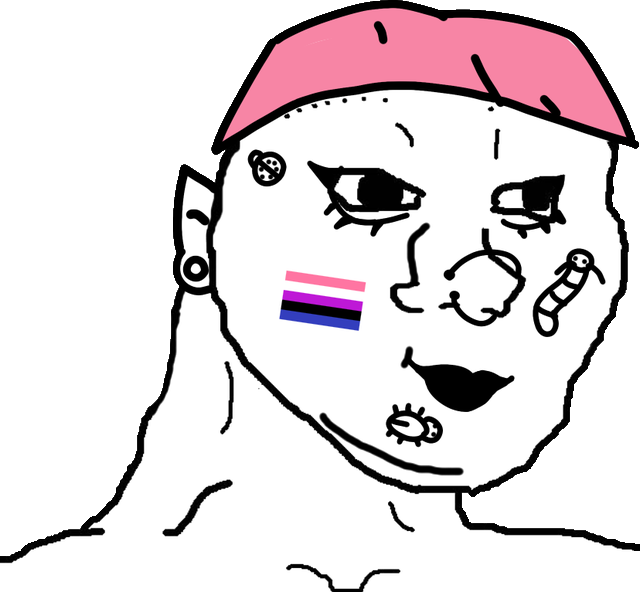
Label: 5_Brainlet